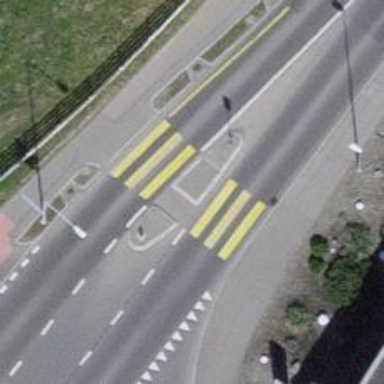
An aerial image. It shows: Uncontrolled zebra crossing with marked island on the road.